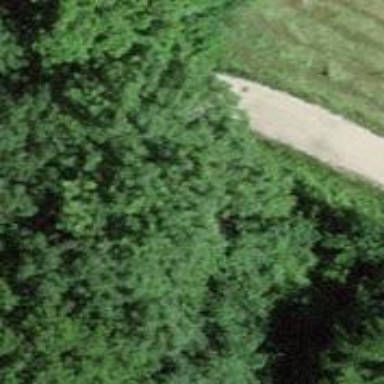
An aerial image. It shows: Unpaved track with grade2 tracktype.